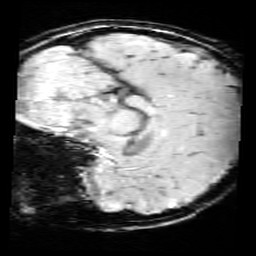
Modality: SWI
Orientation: sagittal
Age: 10
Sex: female
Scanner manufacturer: siemens
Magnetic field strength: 3 T
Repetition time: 0.027 s
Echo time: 0.02 s